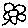
Label: flower